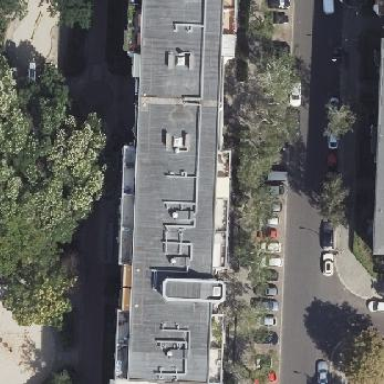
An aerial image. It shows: Apartment building with flat roof.